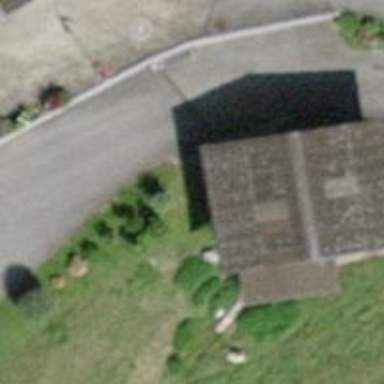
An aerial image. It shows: Shed.